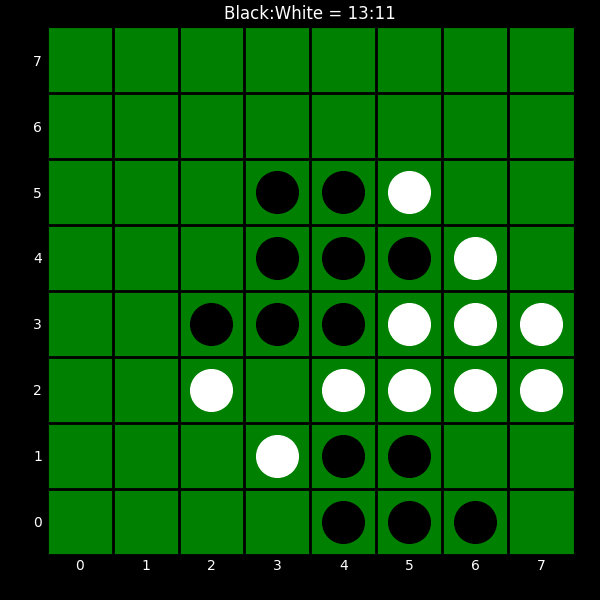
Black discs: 13
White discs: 11